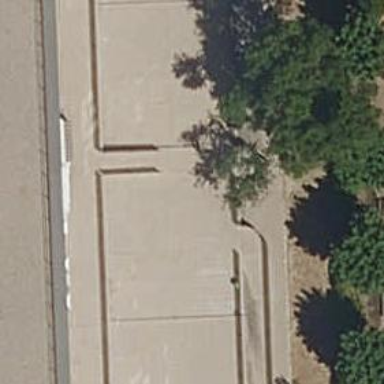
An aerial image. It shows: Wall barrier.